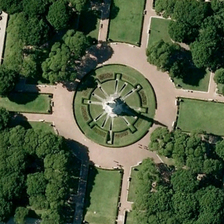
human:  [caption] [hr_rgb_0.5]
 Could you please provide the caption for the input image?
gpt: many green trees are in a square square with a circle center .

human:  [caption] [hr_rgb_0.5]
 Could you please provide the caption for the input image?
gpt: many green trees are in a square square with a circle center .

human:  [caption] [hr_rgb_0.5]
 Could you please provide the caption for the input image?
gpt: many green trees are in a square square with a circle center .

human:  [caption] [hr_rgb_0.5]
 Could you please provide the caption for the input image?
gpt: many green trees are in a square square with a circle center .

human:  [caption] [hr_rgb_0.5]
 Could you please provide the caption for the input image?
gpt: many green trees are in a square square with a circle center .